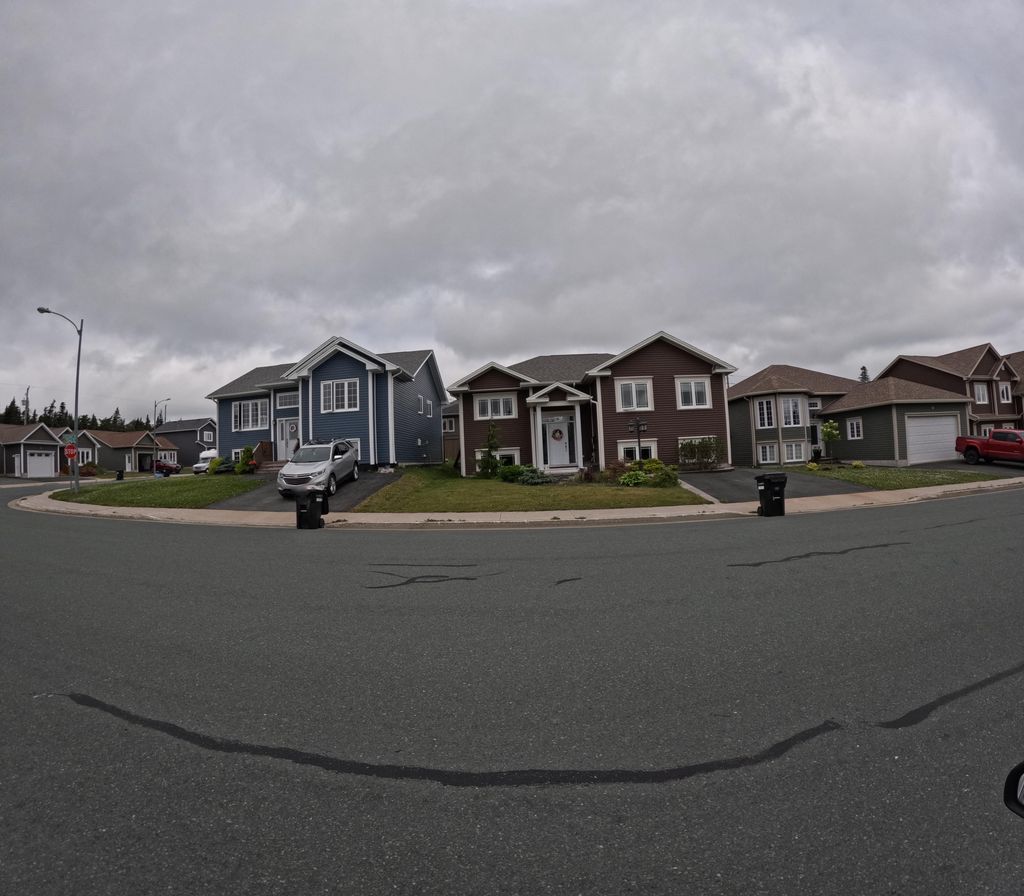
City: st_johns